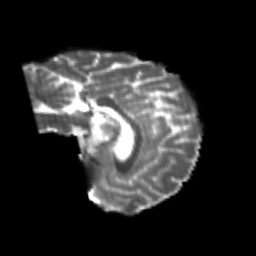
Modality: T2w
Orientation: sagittal
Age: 26
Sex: female
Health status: healthy
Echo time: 0.074 s